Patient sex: M
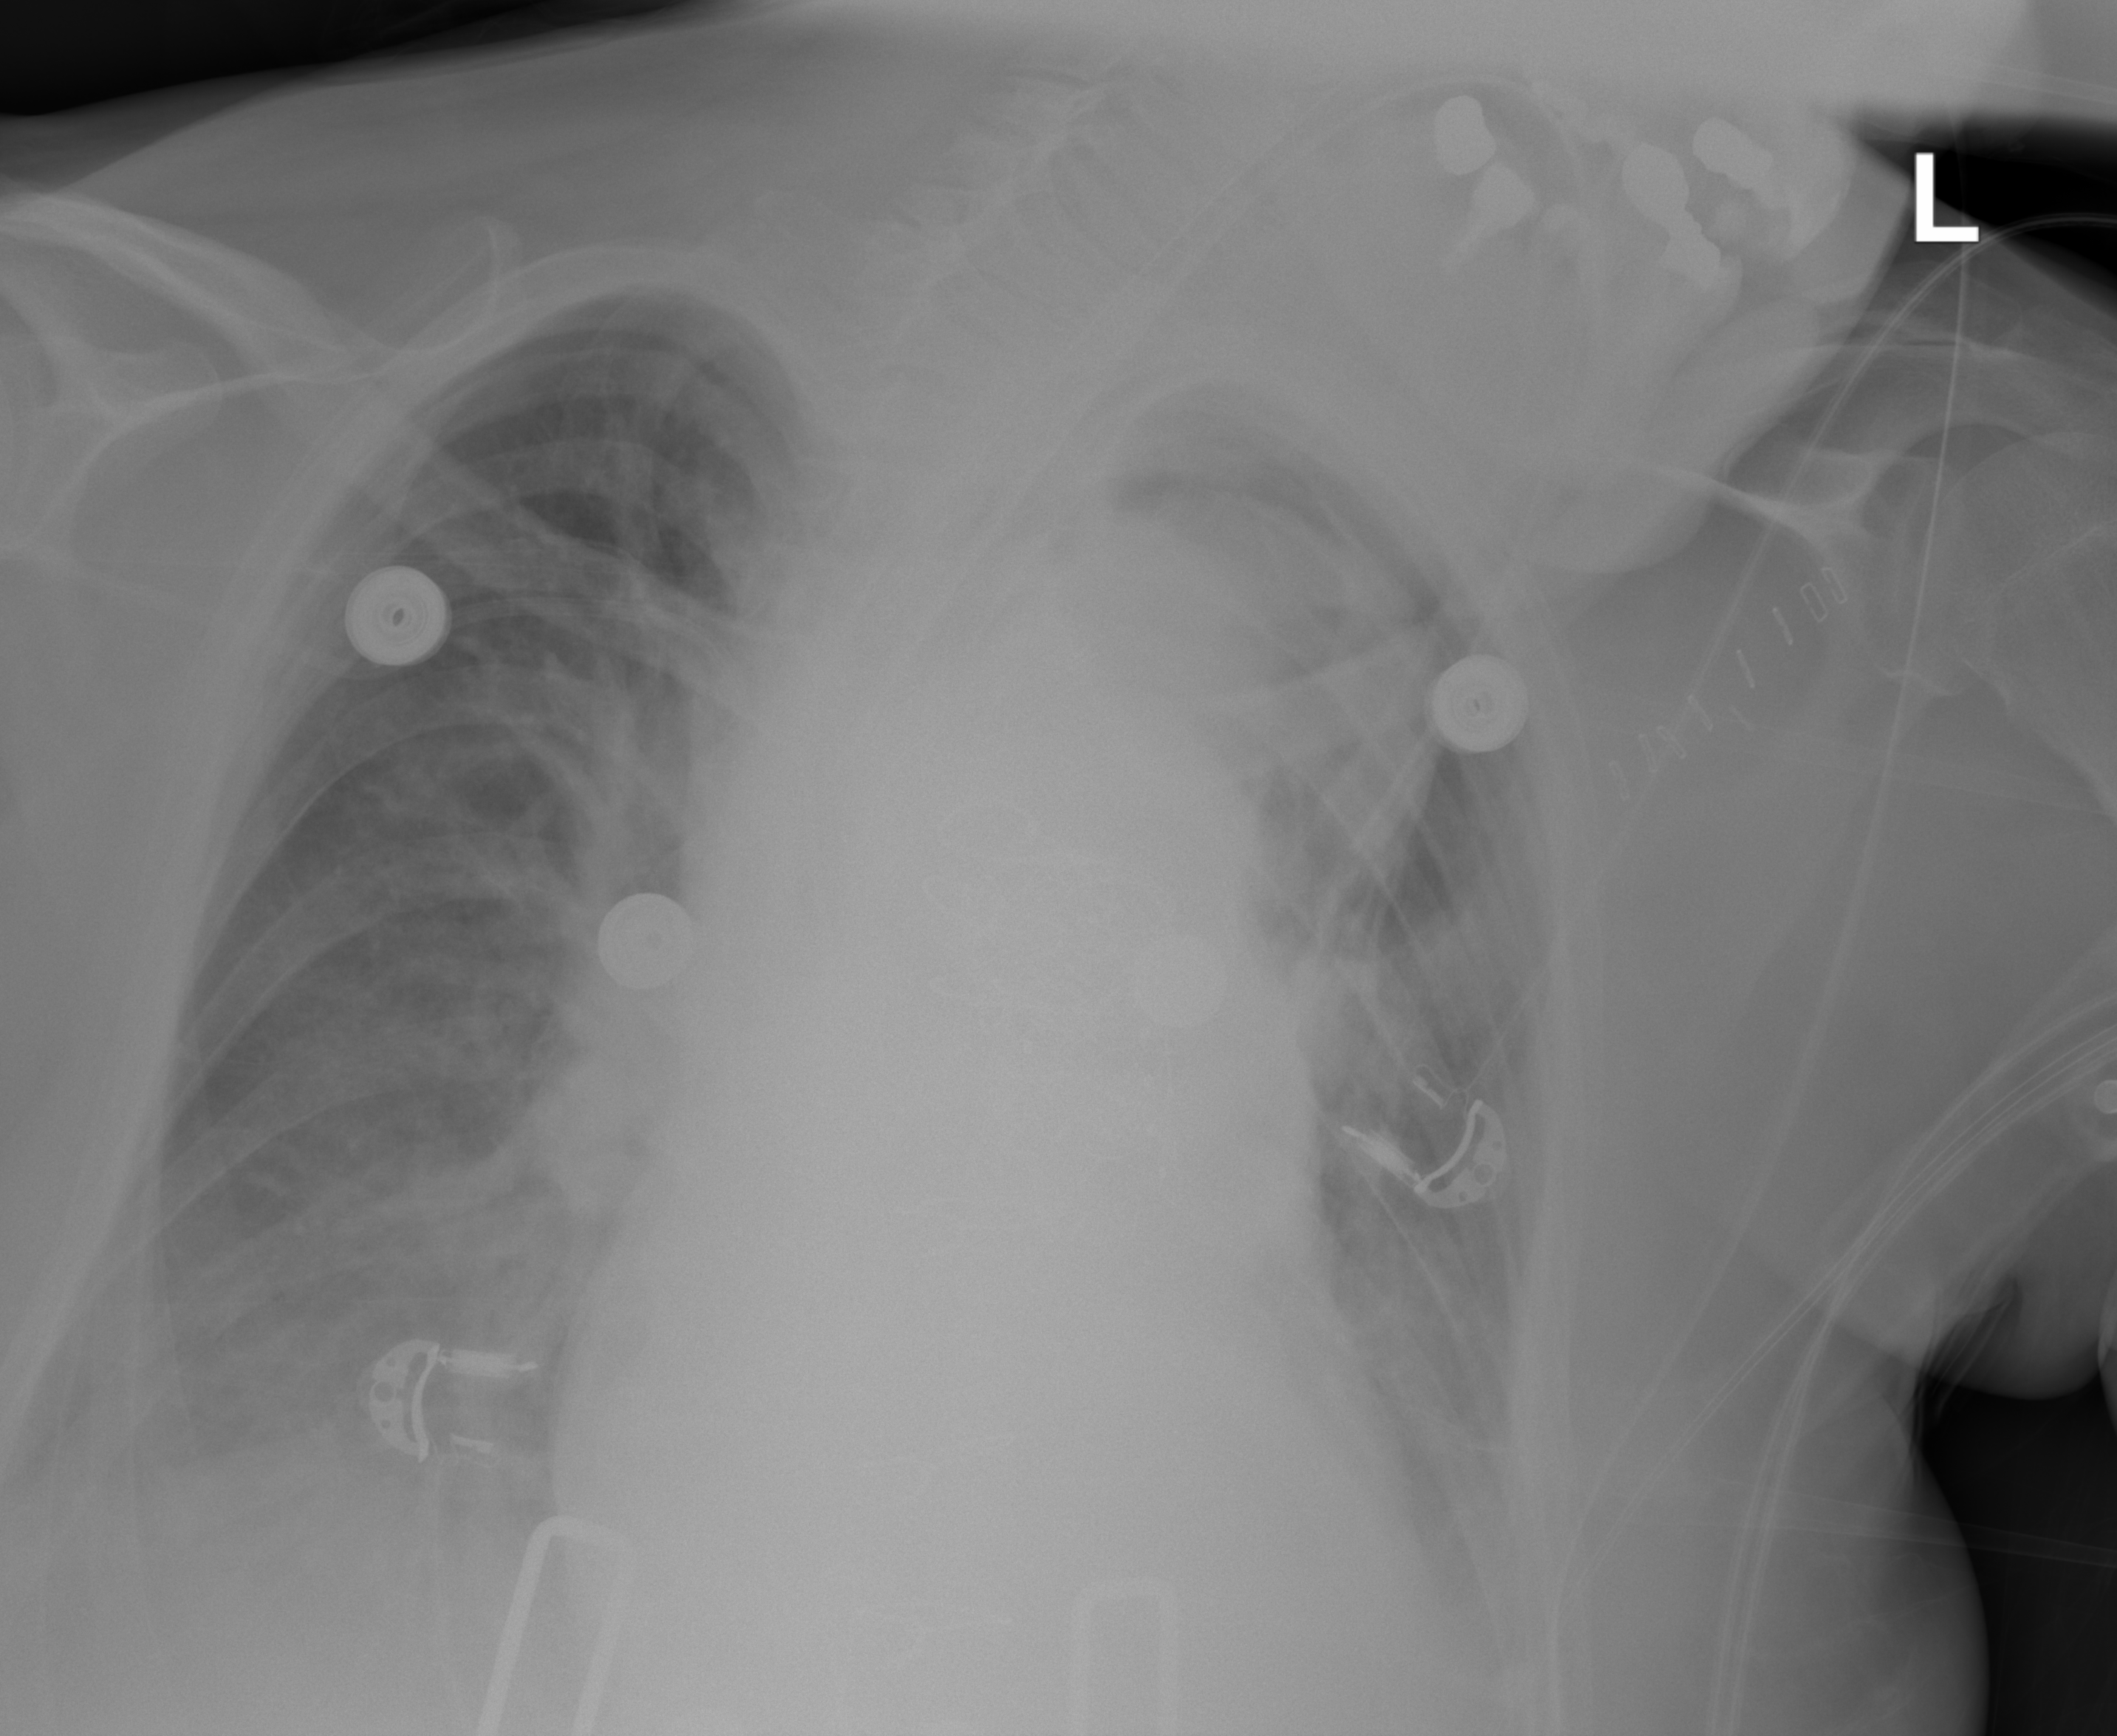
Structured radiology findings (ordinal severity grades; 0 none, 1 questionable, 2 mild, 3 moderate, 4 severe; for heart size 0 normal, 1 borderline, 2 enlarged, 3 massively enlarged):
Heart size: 2
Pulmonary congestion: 3
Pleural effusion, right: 2
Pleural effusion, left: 3
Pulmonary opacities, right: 2
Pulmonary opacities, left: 1
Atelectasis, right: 2
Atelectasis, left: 2